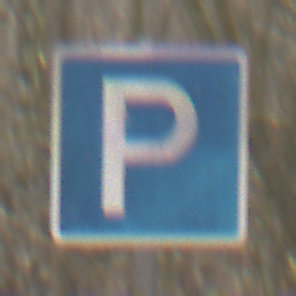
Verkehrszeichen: Parken
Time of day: MorningAfternoon
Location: Outdoor (Nature)
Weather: Clear
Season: Winter
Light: Natural